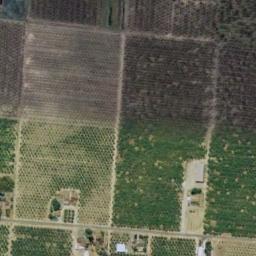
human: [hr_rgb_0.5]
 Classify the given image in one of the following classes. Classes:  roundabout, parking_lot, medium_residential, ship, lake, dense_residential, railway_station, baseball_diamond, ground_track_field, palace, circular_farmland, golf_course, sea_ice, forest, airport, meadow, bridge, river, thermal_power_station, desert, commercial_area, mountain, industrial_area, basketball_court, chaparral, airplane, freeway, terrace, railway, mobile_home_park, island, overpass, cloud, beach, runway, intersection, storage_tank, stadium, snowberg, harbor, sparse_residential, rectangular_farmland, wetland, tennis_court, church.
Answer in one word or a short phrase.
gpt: rectangular_farmland